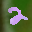
Label: 2